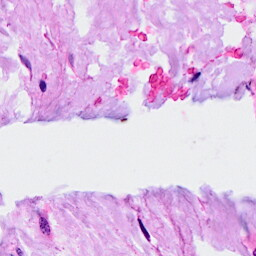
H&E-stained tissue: Breast